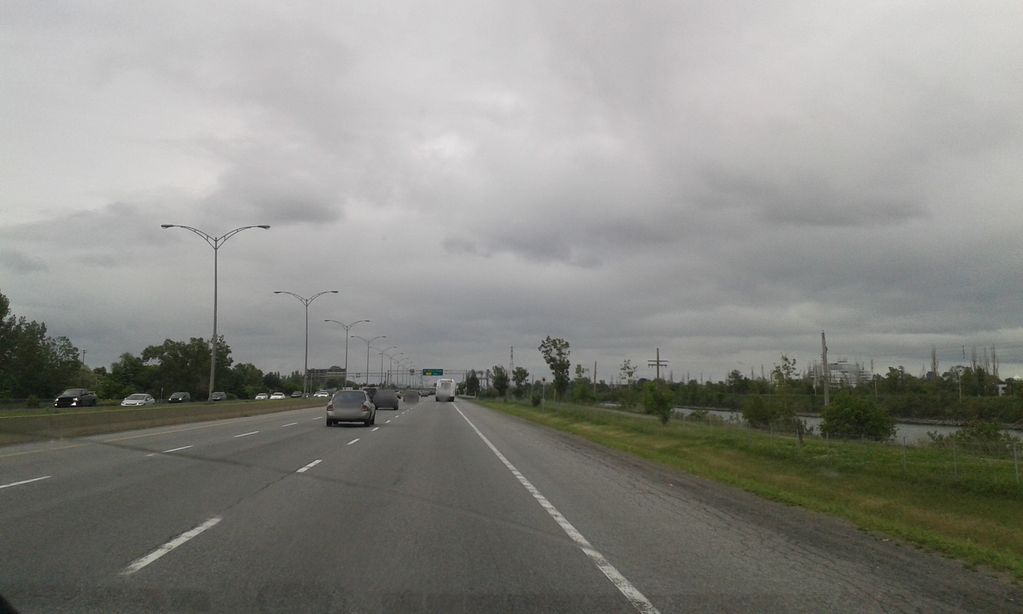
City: montreal